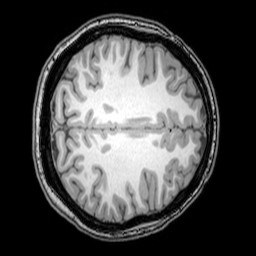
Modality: T1w
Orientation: axial
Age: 22
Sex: female
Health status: healthy
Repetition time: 0.081 s
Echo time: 0.037 s